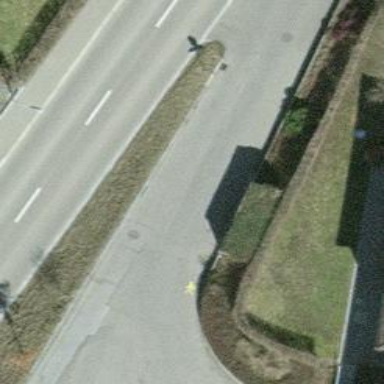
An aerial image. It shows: Bus stop with sheltered platform for public transport.